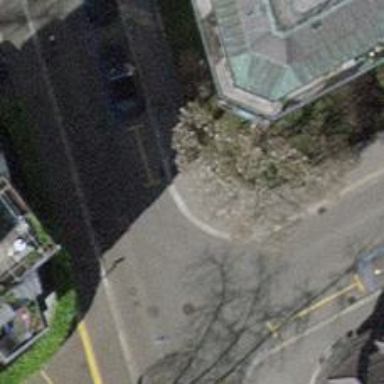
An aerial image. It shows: Asphalt sidewalk along the footway.